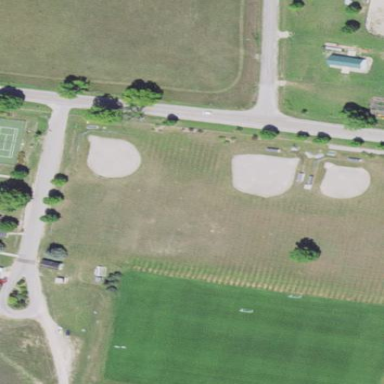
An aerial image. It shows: Baseball pitch for leisure land activities.